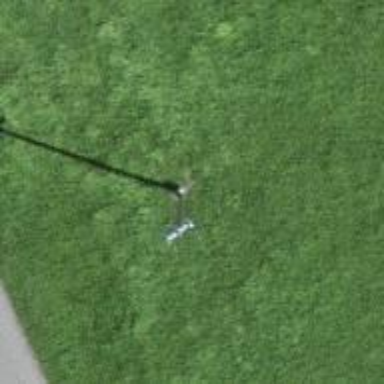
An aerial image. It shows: Power pole.